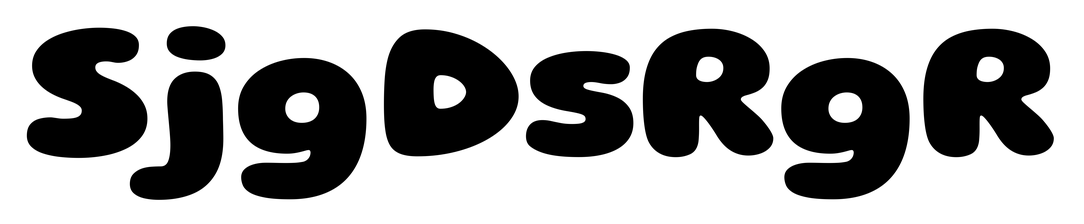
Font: Gluten_ExtraBold